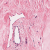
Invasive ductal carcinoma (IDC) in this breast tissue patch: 0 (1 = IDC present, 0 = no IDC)